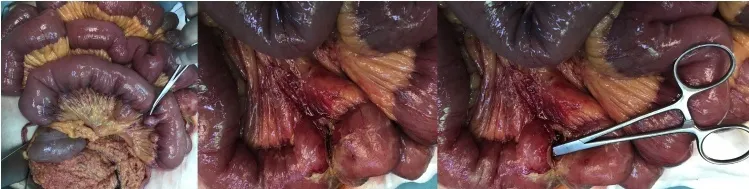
A large number of diverticula cysts with mesenteric origin.
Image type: medical_photograph (other_medical_photograph)